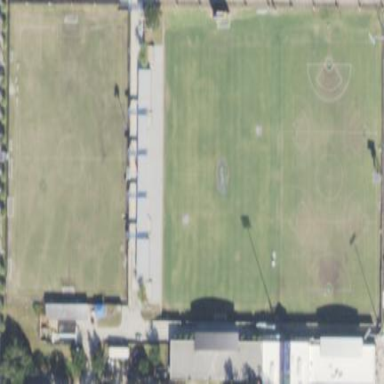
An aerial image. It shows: Stadium used for lacrosse and soccer matches.